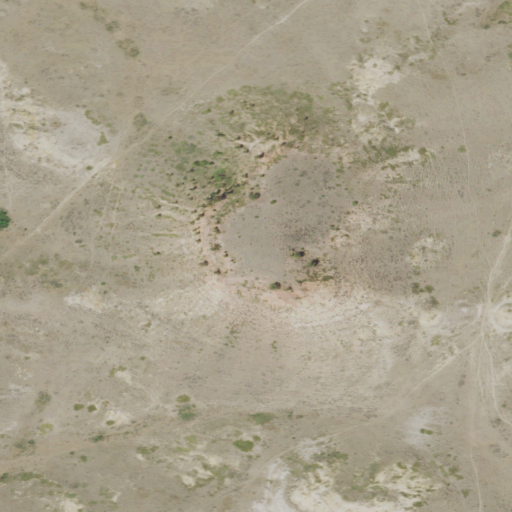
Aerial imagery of mountain in Montana named Twin Buttes containing grassland, shrub, and evergreen forest